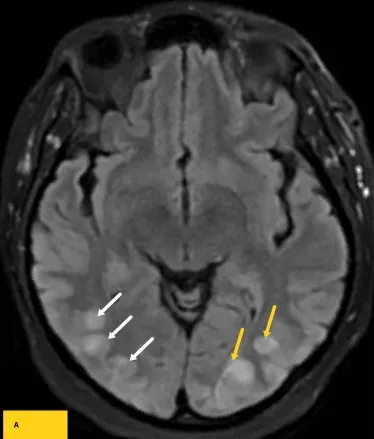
Axial fluid inversion recovery sequence (FLAIR) MR images through parieto-occipital lobes.
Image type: radiology (mri)